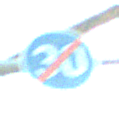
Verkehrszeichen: EndeMindestgeschwindigkeit
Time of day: MorningAfternoon
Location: Roofed (Special)
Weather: PartlyCloudy
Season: NotSpecified
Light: Natural